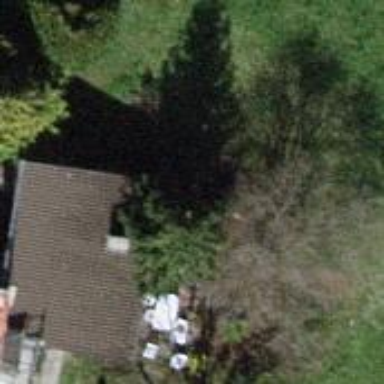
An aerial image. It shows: Shed building.